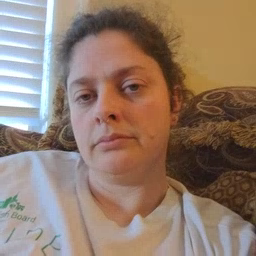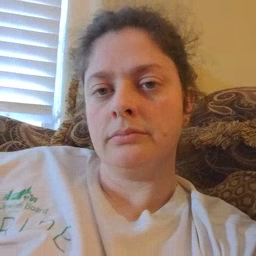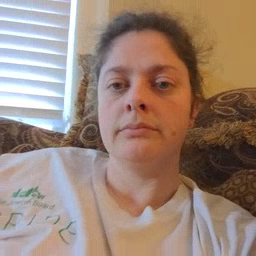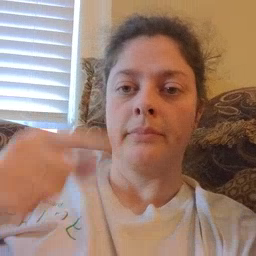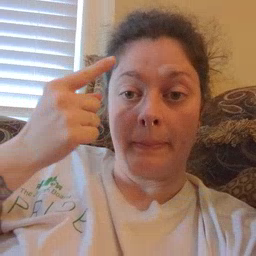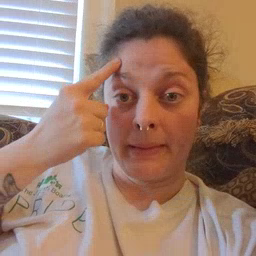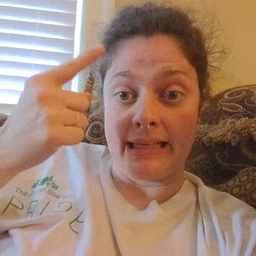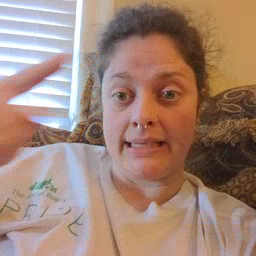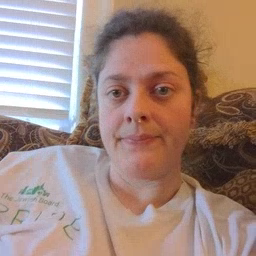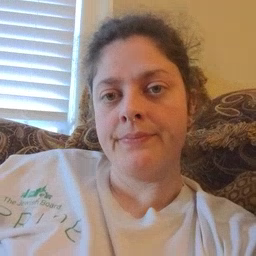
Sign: penny